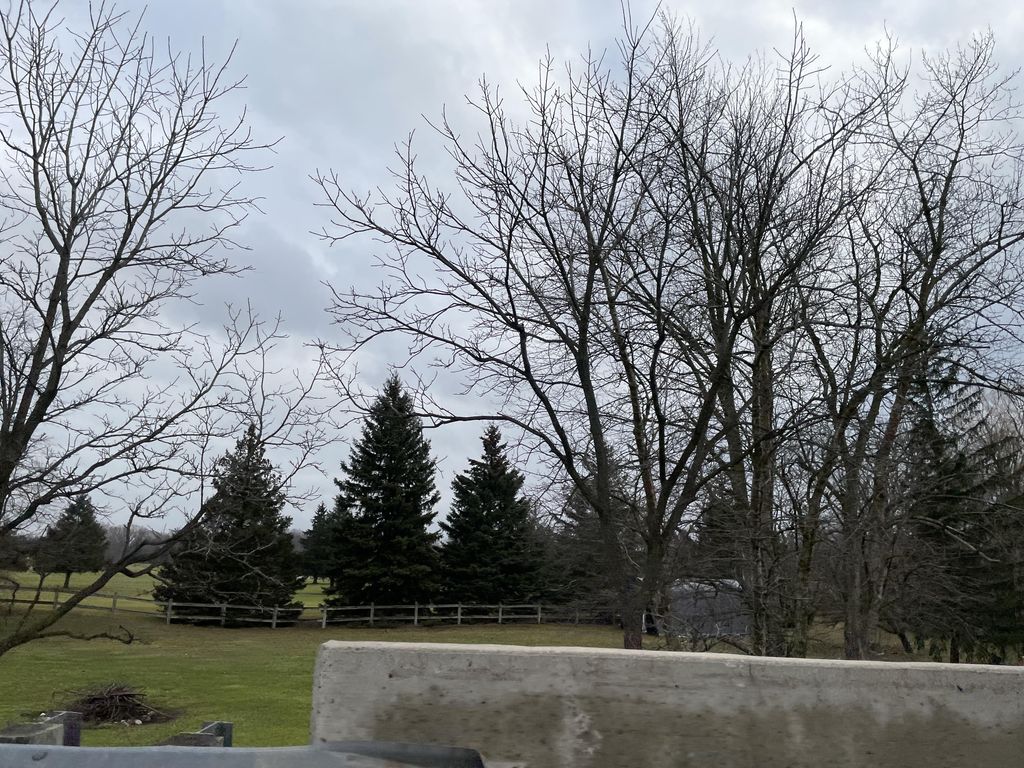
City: kitchener-waterloo